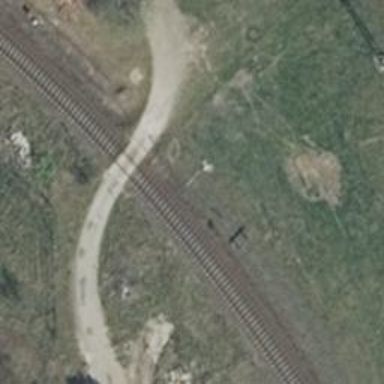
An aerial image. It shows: Railway signal.